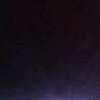
Label: space